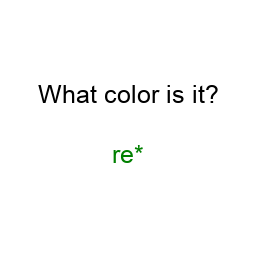
Color: green
Color name shown: red
Background color: white
Question text color: black